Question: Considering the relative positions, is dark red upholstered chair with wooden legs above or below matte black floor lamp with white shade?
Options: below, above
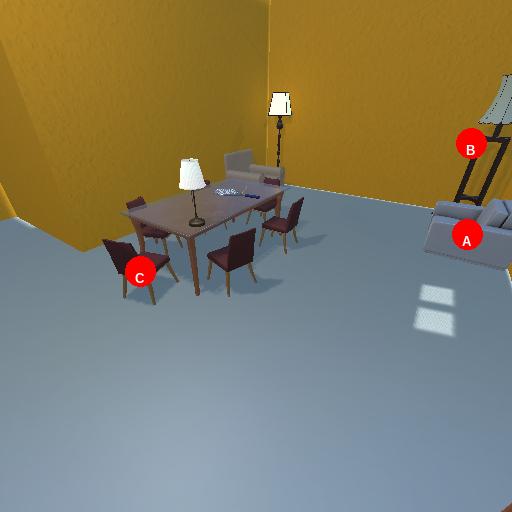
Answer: below